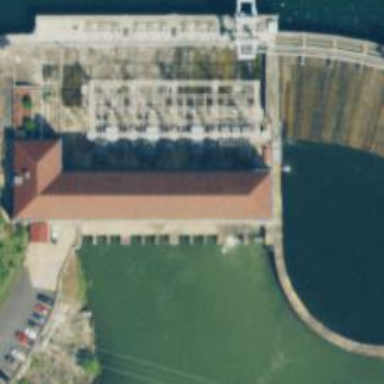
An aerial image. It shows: Hydro power generator utilizing water storage as its method.